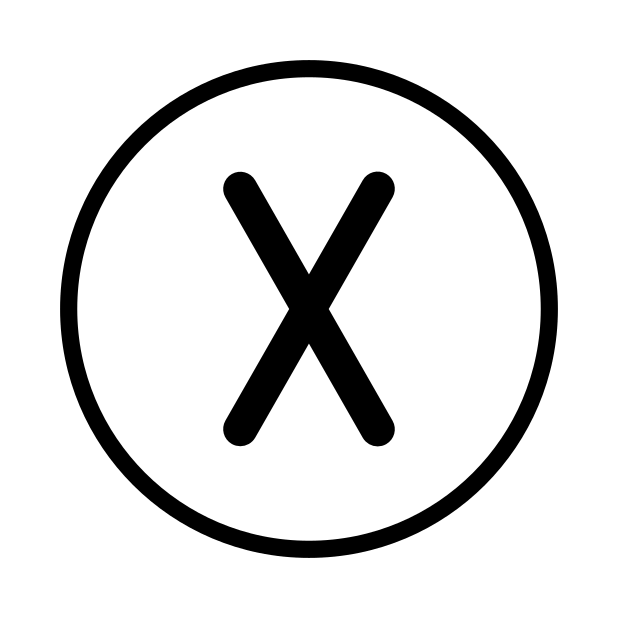
Emoji: 🇽
Name: regional indicator symbol letter x
Unicode: 0x1f1fd